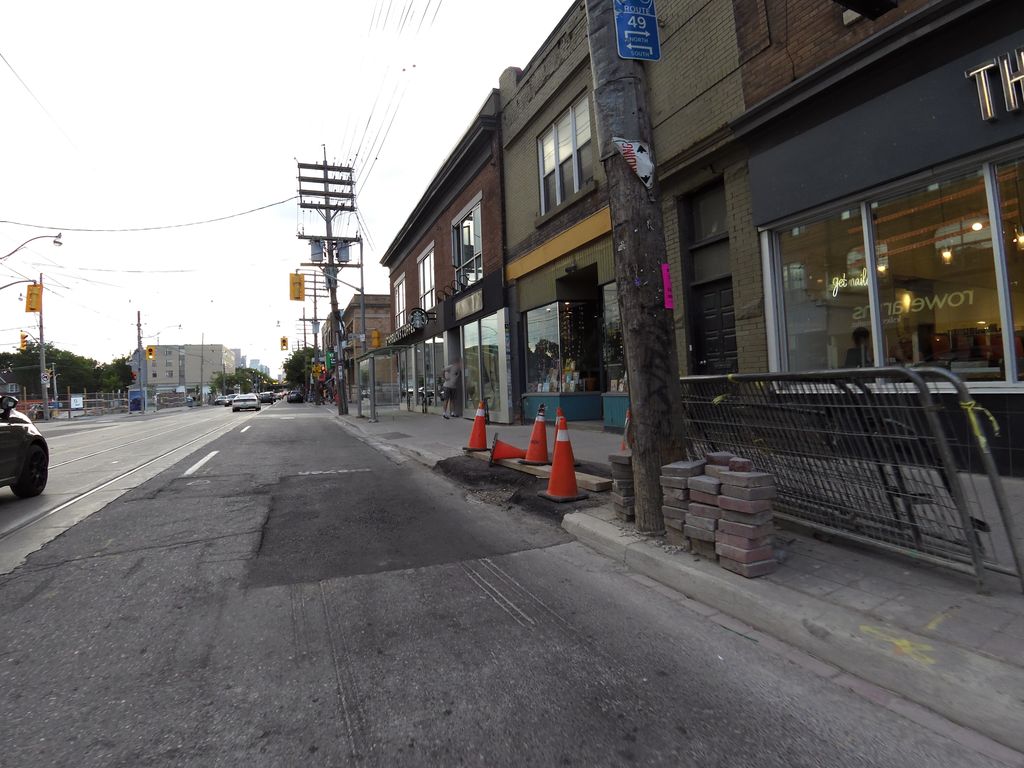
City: toronto